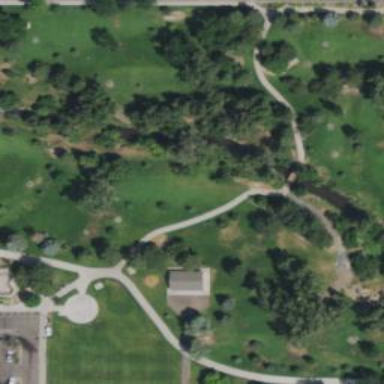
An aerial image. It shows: Disc golf tee.